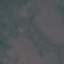
Land use / land cover class: HerbaceousVegetation